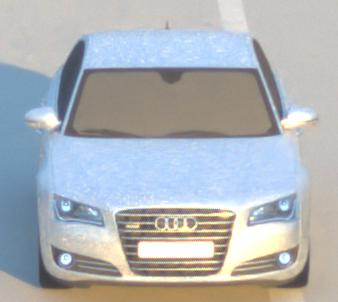
Make: Audi
Model: A8 D4
Model produced from: 2009
Model produced until: 2017
Doors: 4
Color: white
Road condition: dry road
Daytime: sunrise or sunset
Contrast: medium contrast